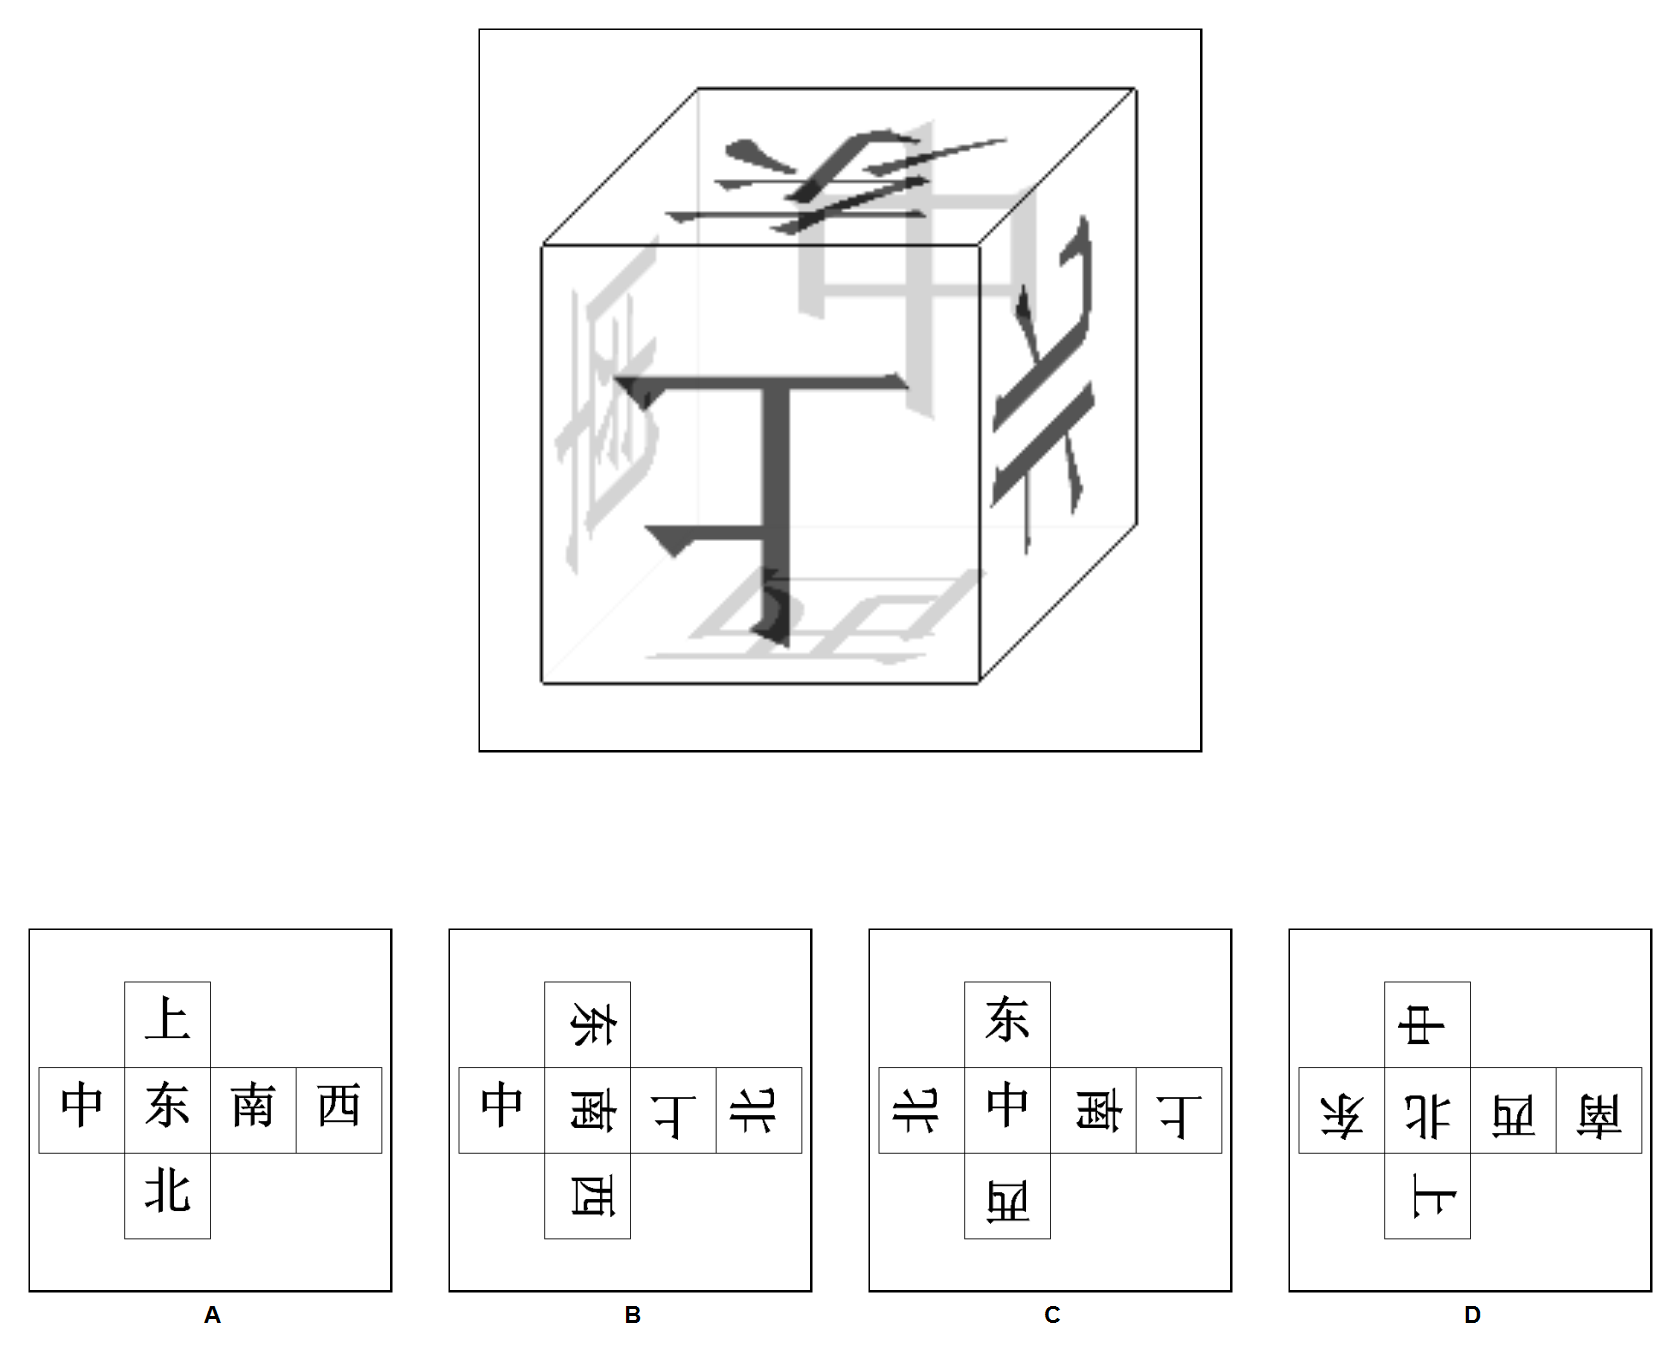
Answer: A